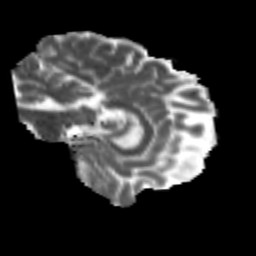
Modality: MD
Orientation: sagittal
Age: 29
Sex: male
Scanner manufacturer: siemens
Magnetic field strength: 3 T
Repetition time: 3.5 s
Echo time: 0.113 s